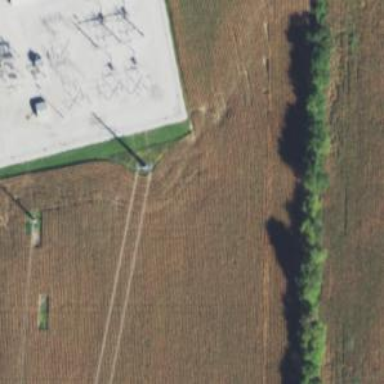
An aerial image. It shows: Power tower.